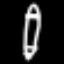
Label: pencil